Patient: sex F, age 40
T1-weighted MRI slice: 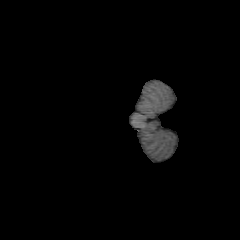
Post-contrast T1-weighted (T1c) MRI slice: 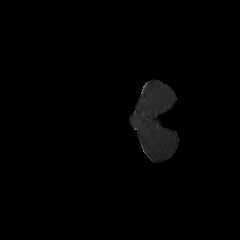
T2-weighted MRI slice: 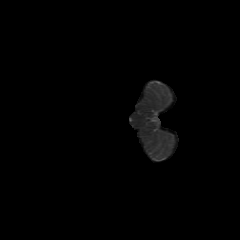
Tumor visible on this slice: no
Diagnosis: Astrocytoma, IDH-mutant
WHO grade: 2